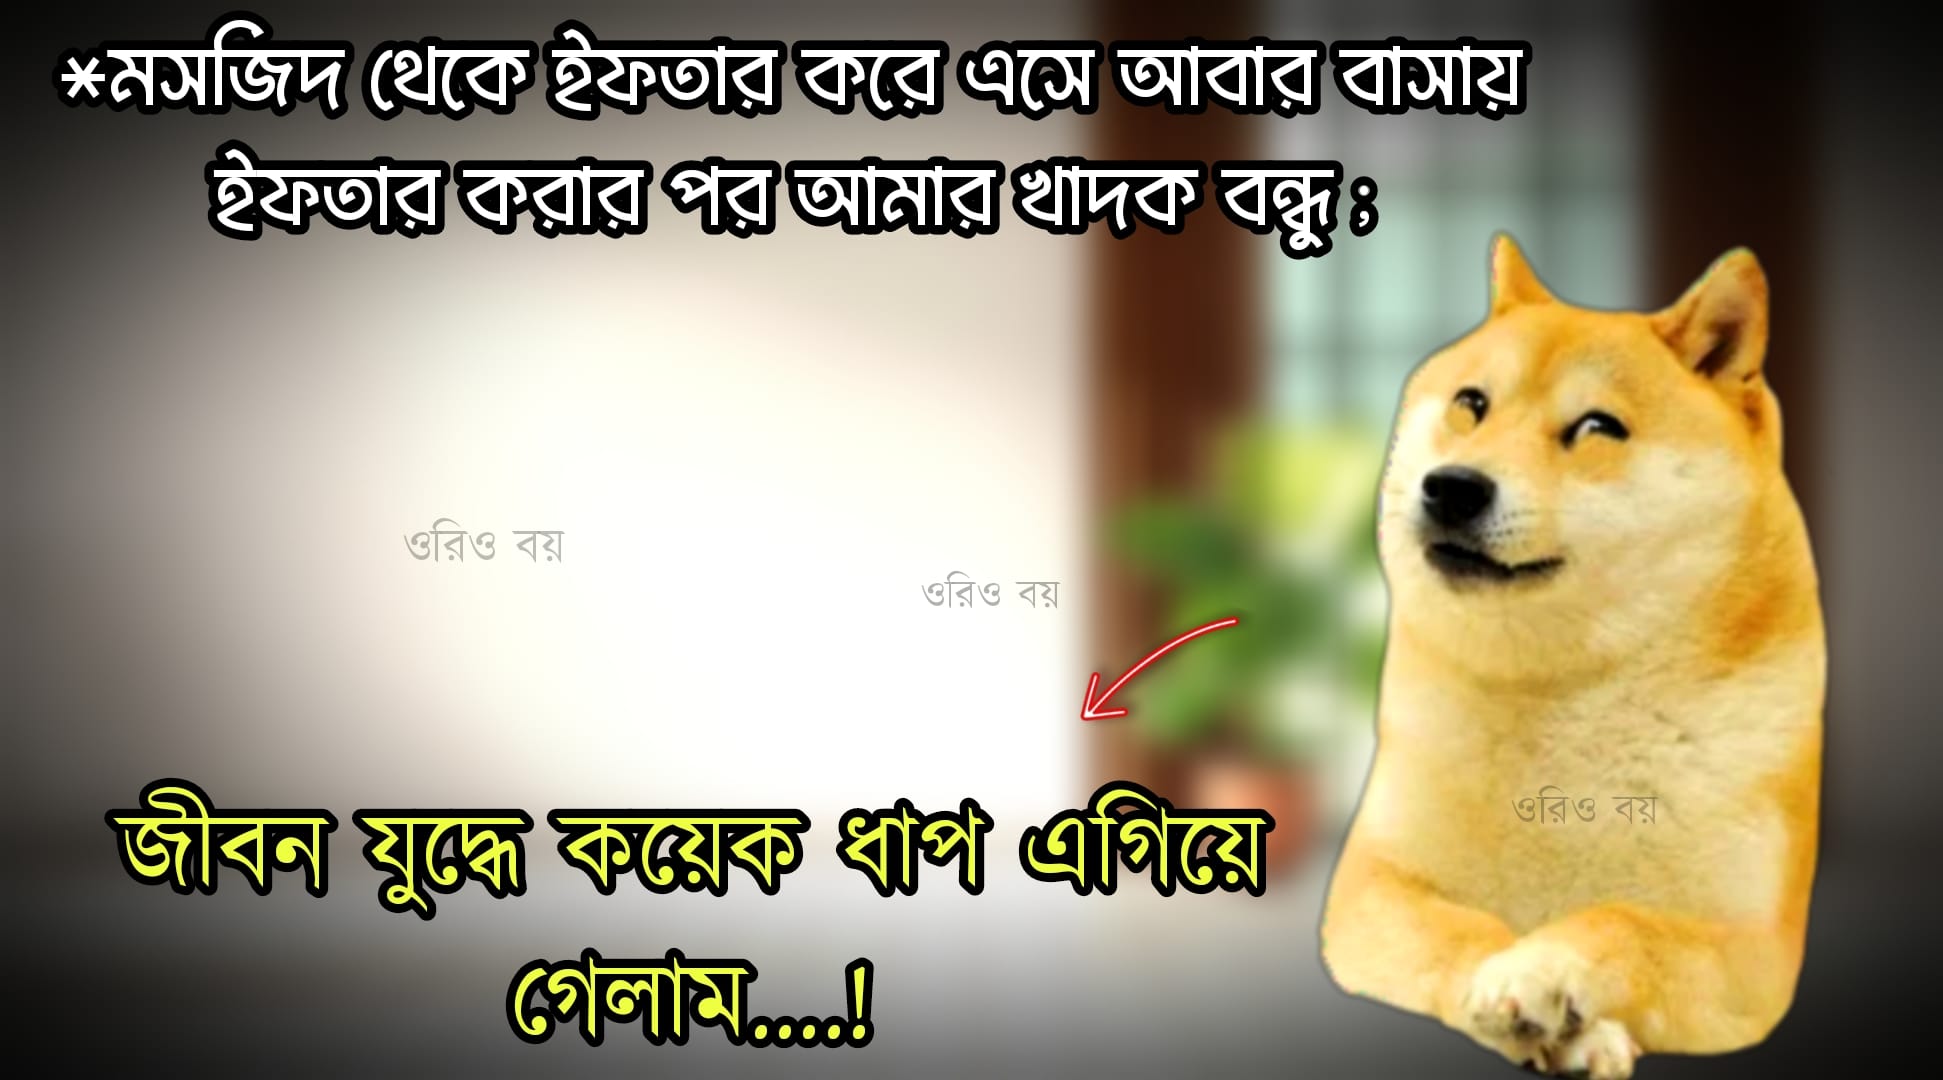
Text: মসজিদ থেকে ইফতার করে এসে আবার বাসায় ইফতারী করার পর আমার খাদক বন্ধু জীবন যুদ্ধে কয়েক ধাপ এগিয়ে গেলাম
Label: Non Hate